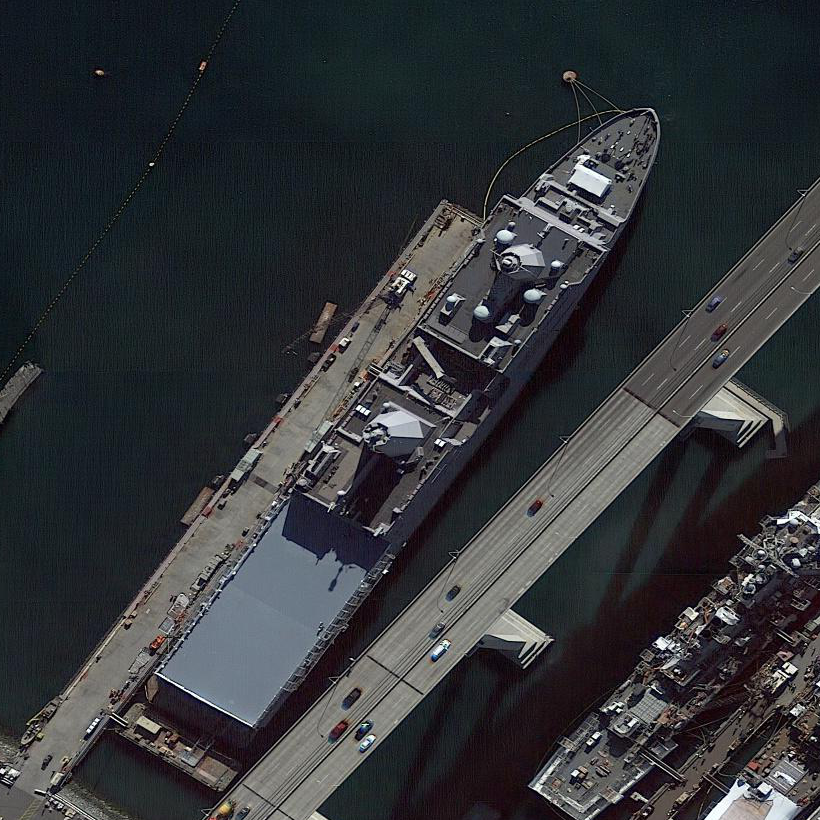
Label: combat